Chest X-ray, AP view. Patient: 65 years old, sex F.
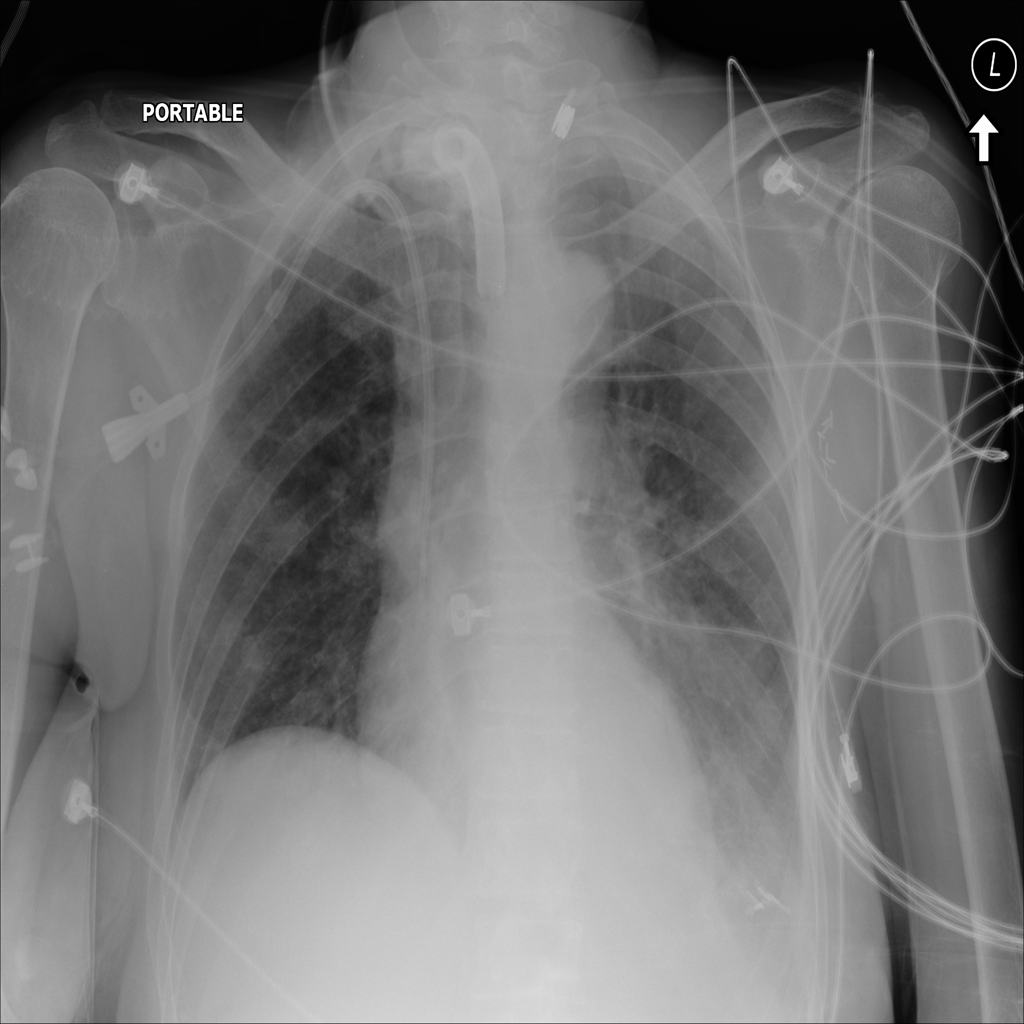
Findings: Effusion